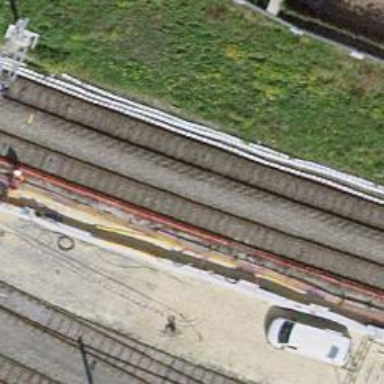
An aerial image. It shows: Railway track with contact lines for electrification.